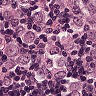
Metastatic tissue present: yes